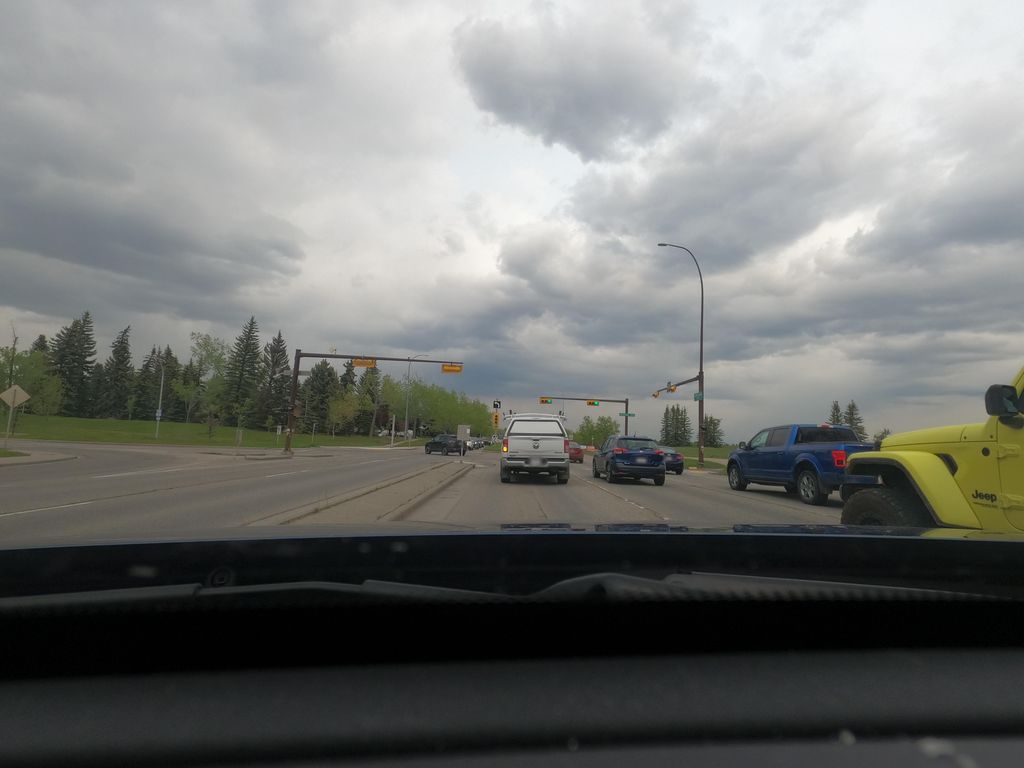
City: calgary